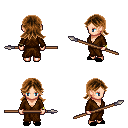
a pixel art fantasy rpg character, female body template, human, light skin, brown robe, white pants, brown loose hair, bracelets, black slippers, spear, four views (front, back, left, right), 2x2 character sprite sheet, small pixel art, hard edges, no anti-aliasing